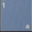
Piece: xx